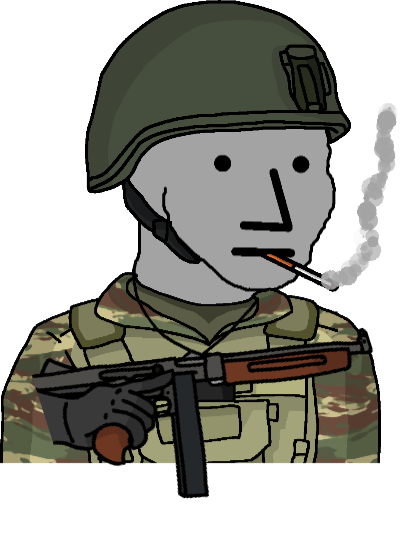
Label: 5_NPC